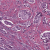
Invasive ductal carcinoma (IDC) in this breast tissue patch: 1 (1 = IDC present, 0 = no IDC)